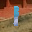
Label: 1